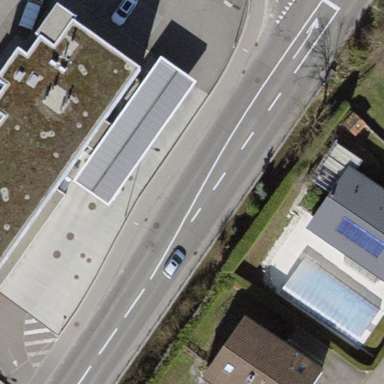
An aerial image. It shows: View of roof of building.